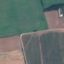
Land use / land cover class: AnnualCrop